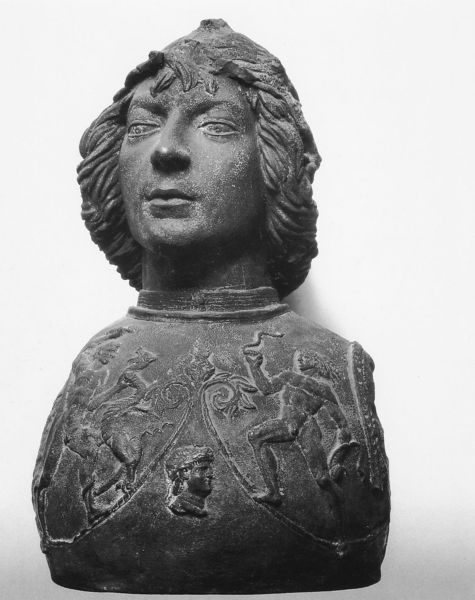
Titel: Büste eines Kriegers
Künstler: Antonio del Pollaiuolo
Institution: Florenz, Bargello
Schlagwörter: kampf, kopf, mann, nackt, brust, mund, nase, hermelin, stein, haare, lippen, skulptur, relief, büste, dreiviertelprofil, panzer, schlange, rüstung, brustpanzer, krieger, kopfschmuck, lipen